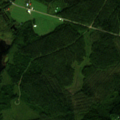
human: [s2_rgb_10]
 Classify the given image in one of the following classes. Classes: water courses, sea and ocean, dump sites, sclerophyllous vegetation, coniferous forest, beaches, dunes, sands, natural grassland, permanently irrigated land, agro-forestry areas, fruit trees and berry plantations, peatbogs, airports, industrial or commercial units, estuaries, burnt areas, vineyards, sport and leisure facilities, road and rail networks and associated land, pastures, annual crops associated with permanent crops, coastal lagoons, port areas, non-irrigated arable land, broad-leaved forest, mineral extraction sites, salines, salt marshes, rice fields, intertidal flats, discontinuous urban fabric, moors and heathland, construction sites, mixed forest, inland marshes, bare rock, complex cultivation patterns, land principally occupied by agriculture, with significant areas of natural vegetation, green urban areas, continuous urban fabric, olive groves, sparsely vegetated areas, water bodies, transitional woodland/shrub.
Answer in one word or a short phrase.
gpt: land principally occupied by agriculture, with significant areas of natural vegetation, coniferous forest, mixed forest, water bodies